Question: I have a small table

and want to create a 'TYPE_DONUTCHART' with the PHPExcel library. I took the example code from the <URL> file and adapted it accordingly:
'''
$dataseriesLabels2 = array(
//new PHPExcel_Chart_DataSeriesValues('String', 'Summen!$A$1', NULL, 1),
);
$xAxisTickValues2 = array(
new PHPExcel_Chart_DataSeriesValues('String', 'Summen!$B$1:$C$1', NULL, 2),
);
$dataSeriesValues2 = array(
new PHPExcel_Chart_DataSeriesValues('Number', 'Summen!$B$2:$C$2', NULL, 2),
);
'''
The file is served by the script, but when I try to open it, an error message occurs:
> We found a problem with some content in "Myfile.xlsx". Do you want us to try to recover as much as we can? If you trust the source of this workbook, click Yes.
When I click Yes and activate editing on the document, I get the following message like this:
> Excel has finished the check and repair of your file. Some parts of this file have been repaired or discarded.Removed part: Part /xl/drawings/drawing4.xml. (drawing form)
What's wrong in my code? What do I have to modify?
Notes:
- 'A1:C2'- 'Summen'- 'dataseriesLabels2'
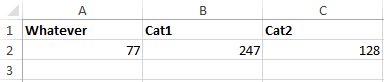
Answer: My example
'''
$objPHPExcel = new PHPExcel();
$objWorksheet = $objPHPExcel->getActiveSheet();
$objWorksheet->fromArray(
array(
array('Whatever', 'Cat1', 'Cat2'),
array(77, 247, 128),
)
);
$objWorksheet->setTitle('Summen');
$dataSeriesLabels1 = array(
// new PHPExcel_Chart_DataSeriesValues('String', 'Summen!$A$1', NULL, 1),
);
$xAxisTickValues1 = array(
new PHPExcel_Chart_DataSeriesValues('String', 'Summen!$B$1:$C$1', NULL, 2),
);
$dataSeriesValues1 = array(
new PHPExcel_Chart_DataSeriesValues('Number', 'Summen!$B$2:$C$2', NULL, 2),
);
$series1 = new PHPExcel_Chart_DataSeries(
PHPExcel_Chart_DataSeries::TYPE_DONUTCHART, // plotType
NULL, // plotGrouping
range(0, count($dataSeriesValues1)-1), // plotOrder
$dataSeriesLabels1, // plotLabel
$xAxisTickValues1, // plotCategory
$dataSeriesValues1 // plotValues
);
$layout1 = new PHPExcel_Chart_Layout();
$layout1->setShowVal(TRUE);
$layout1->setShowPercent(TRUE);
$plotArea1 = new PHPExcel_Chart_PlotArea($layout1, array($series1));
$legend1 = new PHPExcel_Chart_Legend(PHPExcel_Chart_Legend::POSITION_RIGHT, NULL, false);
$title1 = new PHPExcel_Chart_Title('Test Pie Chart');
$chart1 = new PHPExcel_Chart(
'chart1', // name
$title1, // title
$legend1, // legend
$plotArea1, // plotArea
true, // plotVisibleOnly
0, // displayBlanksAs
NULL, // xAxisLabel
NULL // yAxisLabel - Pie charts don't have a Y-Axis
);
// Set the position where the chart should appear in the worksheet
$chart1->setTopLeftPosition('A7');
$chart1->setBottomRightPosition('H20');
// Add the chart to the worksheet
$objWorksheet->addChart($chart1);
$objWriter = PHPExcel_IOFactory::createWriter($objPHPExcel, 'Excel2007');
$objWriter->setIncludeCharts(TRUE);
$objWriter->save(str_replace('.php', '.xlsx', __FILE__));
'''
generates correctly without any errors